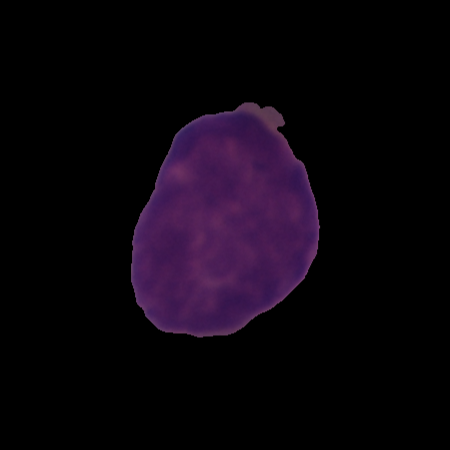
Label: cancer